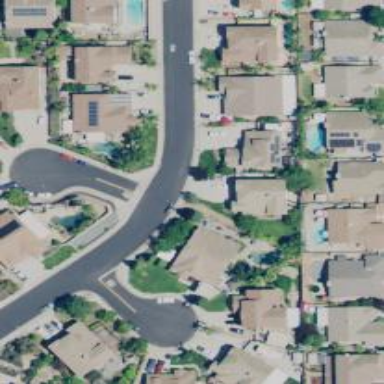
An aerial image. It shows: Residential area composed of single-family homes.